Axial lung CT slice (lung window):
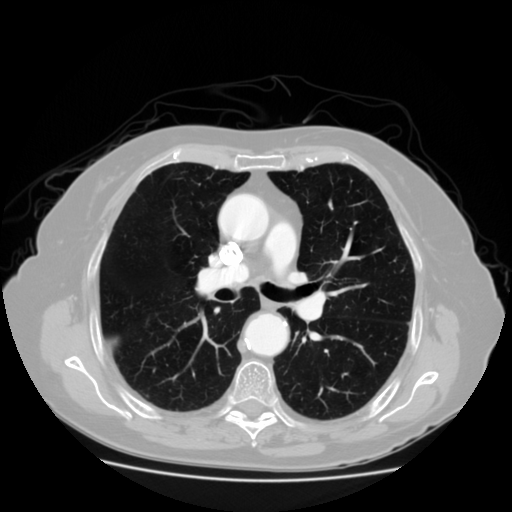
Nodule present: no